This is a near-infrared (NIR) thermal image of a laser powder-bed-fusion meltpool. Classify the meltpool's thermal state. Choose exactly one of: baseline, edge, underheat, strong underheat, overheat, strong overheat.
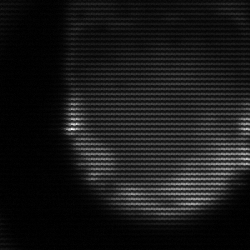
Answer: edge